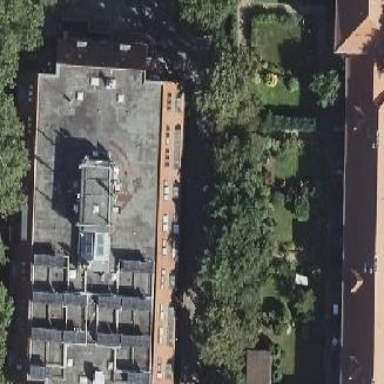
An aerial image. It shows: Dormitory building.